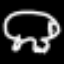
Label: frog